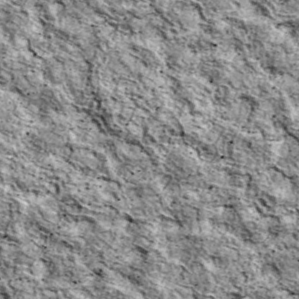
Label: non_frost